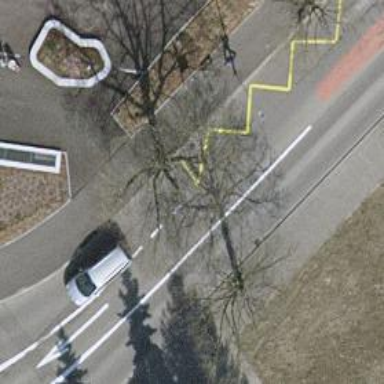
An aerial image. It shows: Bus stop with designated public transport stop position.